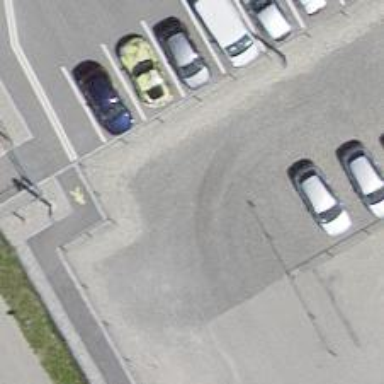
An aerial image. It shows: Road serving as parking aisle.